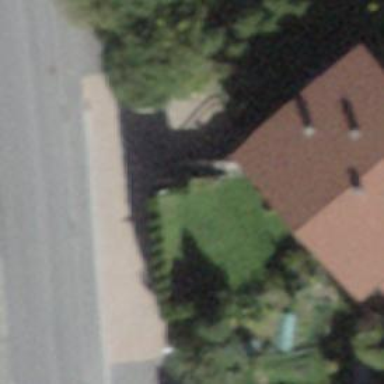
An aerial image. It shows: Garage building.